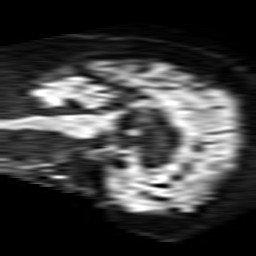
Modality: TRACE
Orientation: sagittal
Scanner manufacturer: philips
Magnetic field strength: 1.5 T
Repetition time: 3.368 s
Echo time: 0.09255 s